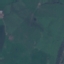
Land use / land cover class: Pasture